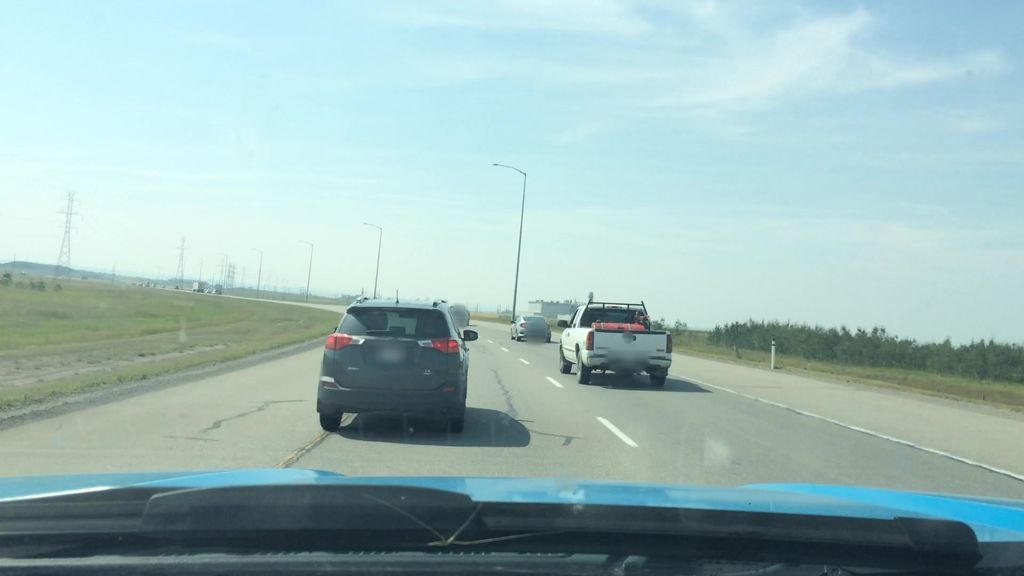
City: calgary